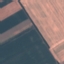
Land use / land cover class: AnnualCrop